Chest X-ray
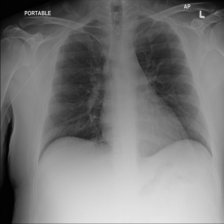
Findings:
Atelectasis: negative
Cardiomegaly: negative
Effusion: negative
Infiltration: positive
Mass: negative
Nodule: negative
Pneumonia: negative
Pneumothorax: negative
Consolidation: negative
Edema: negative
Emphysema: negative
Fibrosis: negative
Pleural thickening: negative
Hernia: negative